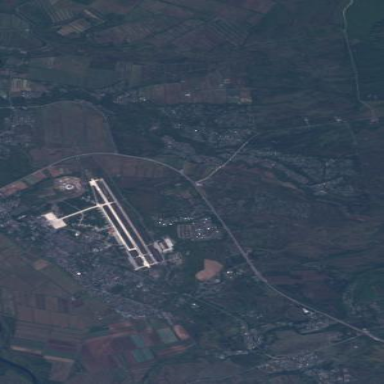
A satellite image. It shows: Aerodrome that serves as both military and public airport.